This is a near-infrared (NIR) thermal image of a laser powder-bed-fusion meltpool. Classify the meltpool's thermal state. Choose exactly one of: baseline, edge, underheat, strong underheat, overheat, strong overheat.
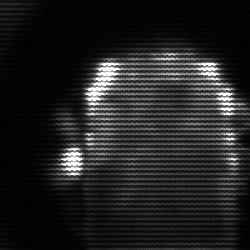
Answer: baseline